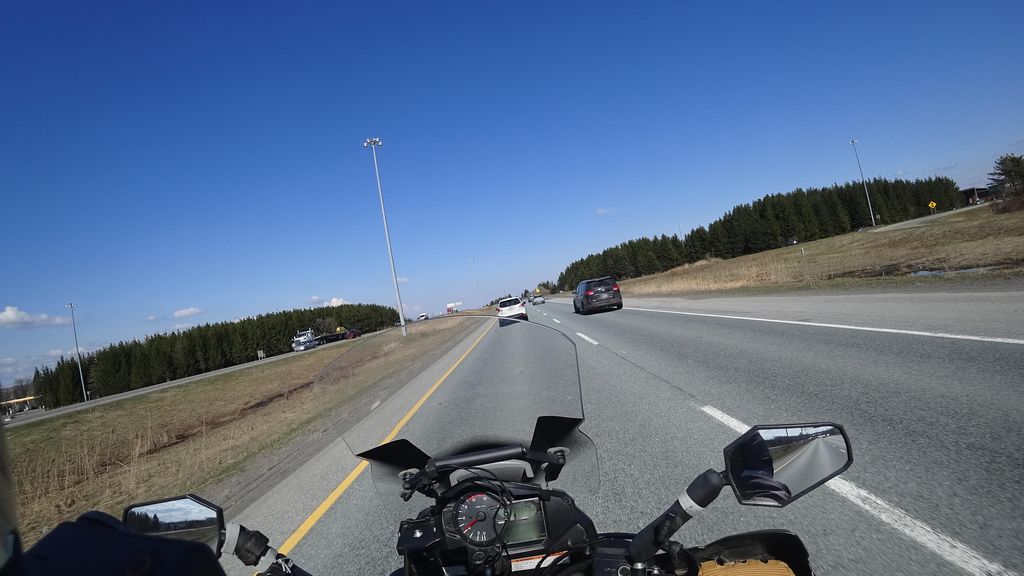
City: quebec_city